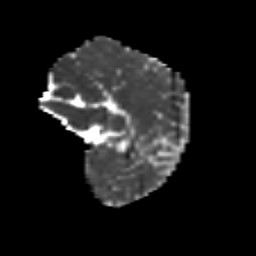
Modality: MD
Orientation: sagittal
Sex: female
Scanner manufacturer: siemens
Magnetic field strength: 3 T
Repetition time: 5 s
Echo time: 0.071 s